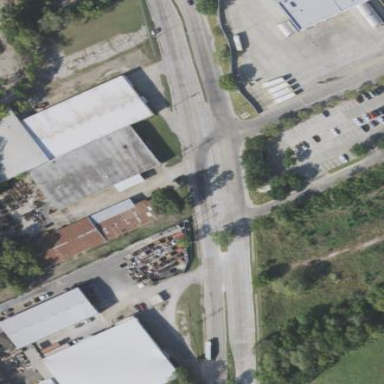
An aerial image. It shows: Commercial building.